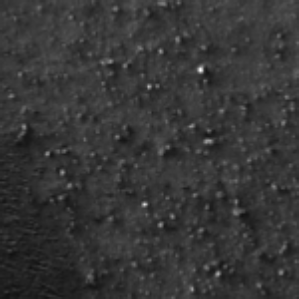
Label: frost